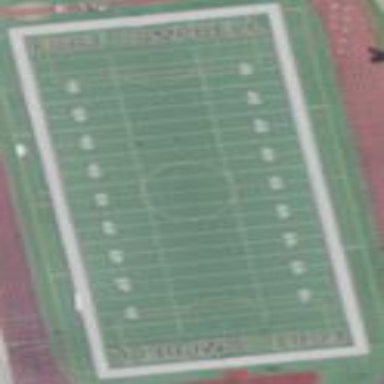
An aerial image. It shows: American football pitch.